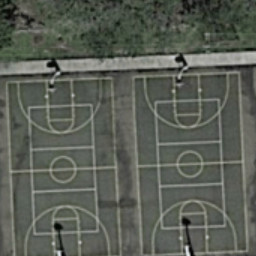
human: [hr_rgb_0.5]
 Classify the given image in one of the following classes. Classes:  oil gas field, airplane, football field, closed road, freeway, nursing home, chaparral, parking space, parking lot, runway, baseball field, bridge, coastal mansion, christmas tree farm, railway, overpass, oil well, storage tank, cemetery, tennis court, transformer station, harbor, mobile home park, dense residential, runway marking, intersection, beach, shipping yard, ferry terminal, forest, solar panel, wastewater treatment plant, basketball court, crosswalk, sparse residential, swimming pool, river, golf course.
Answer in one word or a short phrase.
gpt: basketball court